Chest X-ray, PA view. Patient: 70 years old, sex M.
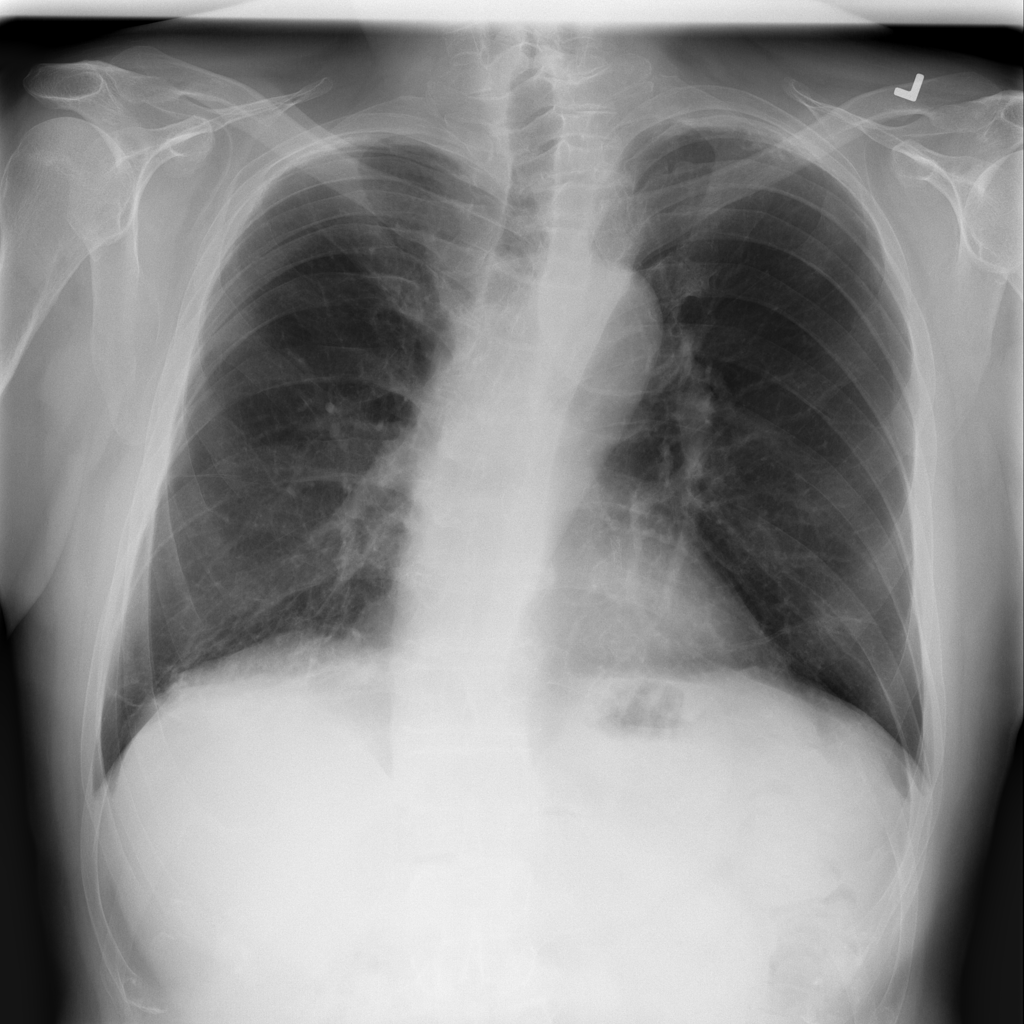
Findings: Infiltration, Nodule